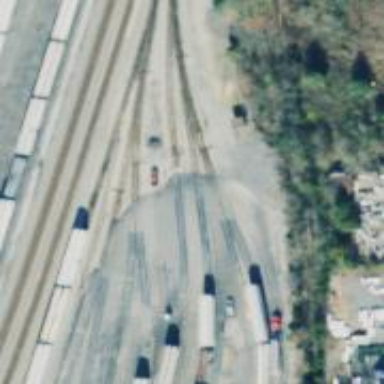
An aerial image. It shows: Rail spur service.